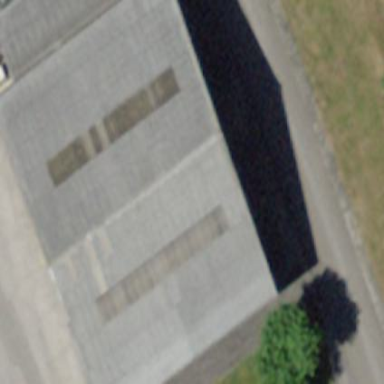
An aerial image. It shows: Hangar.